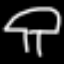
Label: mushroom